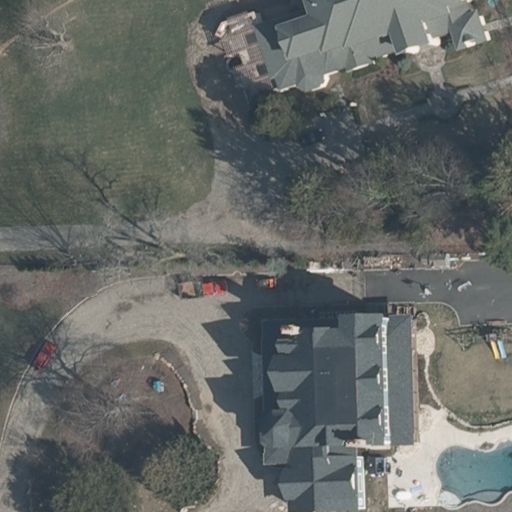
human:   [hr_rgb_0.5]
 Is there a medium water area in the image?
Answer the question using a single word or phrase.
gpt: no

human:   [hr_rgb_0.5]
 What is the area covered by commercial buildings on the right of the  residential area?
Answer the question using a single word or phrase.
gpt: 0m2

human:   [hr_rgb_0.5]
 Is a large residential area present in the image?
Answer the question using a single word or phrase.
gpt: yes

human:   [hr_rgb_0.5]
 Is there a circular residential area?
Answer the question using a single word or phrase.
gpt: no

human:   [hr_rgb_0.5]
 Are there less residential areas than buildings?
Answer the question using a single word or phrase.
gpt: yes

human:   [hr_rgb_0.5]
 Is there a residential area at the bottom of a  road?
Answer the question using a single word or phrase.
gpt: yes

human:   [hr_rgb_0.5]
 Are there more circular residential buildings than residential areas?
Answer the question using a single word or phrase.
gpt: no

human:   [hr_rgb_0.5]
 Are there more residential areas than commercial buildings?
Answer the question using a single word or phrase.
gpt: yes

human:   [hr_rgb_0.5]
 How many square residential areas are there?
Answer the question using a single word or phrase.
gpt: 0

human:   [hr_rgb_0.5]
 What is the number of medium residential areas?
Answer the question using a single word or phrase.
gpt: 0

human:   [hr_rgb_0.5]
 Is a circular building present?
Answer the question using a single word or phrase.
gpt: no

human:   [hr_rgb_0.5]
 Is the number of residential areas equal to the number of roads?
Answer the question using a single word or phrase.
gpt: no

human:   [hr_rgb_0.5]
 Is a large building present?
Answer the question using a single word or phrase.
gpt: yes

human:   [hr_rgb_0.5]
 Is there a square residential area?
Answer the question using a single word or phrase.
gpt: no

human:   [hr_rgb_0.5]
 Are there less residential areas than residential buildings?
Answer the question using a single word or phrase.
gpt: yes

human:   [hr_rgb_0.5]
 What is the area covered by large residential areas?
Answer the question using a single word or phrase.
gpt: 10595m2

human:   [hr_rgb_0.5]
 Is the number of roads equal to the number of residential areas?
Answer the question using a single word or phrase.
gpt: no

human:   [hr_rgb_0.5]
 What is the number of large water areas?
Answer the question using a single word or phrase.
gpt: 0

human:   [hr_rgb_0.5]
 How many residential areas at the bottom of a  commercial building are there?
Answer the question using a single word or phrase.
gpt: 0

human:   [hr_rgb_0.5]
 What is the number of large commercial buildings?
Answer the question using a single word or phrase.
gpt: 0

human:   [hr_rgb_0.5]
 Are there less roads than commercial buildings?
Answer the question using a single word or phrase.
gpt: no

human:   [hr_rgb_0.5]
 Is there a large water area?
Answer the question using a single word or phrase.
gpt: no

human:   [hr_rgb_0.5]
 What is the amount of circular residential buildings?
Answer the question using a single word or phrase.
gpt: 0

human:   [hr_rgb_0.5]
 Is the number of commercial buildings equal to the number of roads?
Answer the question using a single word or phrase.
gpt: no

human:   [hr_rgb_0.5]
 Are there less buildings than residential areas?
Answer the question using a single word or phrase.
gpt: no

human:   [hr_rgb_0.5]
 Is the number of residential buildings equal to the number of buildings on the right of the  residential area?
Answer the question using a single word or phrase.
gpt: yes

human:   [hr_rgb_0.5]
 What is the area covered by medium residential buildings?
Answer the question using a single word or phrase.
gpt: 0m2

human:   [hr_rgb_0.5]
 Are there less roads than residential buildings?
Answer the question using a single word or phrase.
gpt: no

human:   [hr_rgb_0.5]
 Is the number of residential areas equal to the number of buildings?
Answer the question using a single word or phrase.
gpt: no

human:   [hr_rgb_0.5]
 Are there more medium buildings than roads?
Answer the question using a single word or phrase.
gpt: no

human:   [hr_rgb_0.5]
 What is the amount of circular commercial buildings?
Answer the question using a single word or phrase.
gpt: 0

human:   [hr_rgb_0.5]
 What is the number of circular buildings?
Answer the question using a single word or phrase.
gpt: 0

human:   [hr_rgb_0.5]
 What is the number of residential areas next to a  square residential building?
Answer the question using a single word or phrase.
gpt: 0

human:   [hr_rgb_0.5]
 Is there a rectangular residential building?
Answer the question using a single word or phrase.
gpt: no

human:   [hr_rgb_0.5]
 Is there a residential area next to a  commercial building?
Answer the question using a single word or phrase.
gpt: no

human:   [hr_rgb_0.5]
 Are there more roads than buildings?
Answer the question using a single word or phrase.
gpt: no